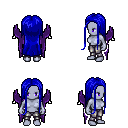
a pixel art fantasy rpg character, female body template, dark elf, purple skin, purple wings, metal pants, blue extra-long hairstyle, four views (front, back, left, right), 2x2 character sprite sheet, small pixel art, hard edges, no anti-aliasing